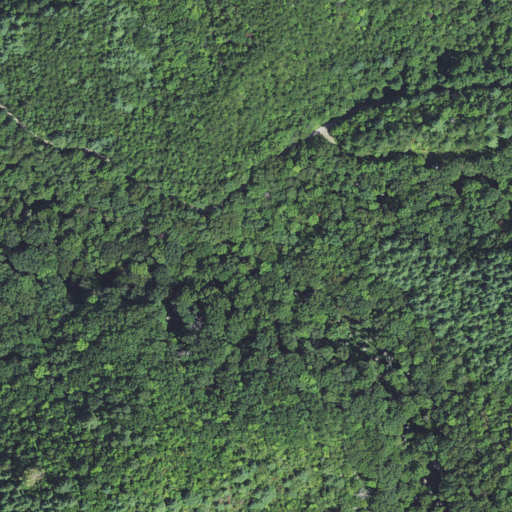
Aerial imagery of valley in North Carolina named Big Cove containing mixed forest, open development, evergreen forest, and deciduous forest